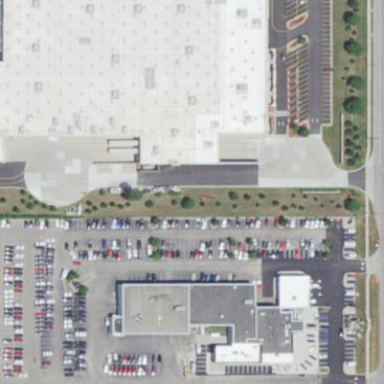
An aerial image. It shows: Supermarket located in building.